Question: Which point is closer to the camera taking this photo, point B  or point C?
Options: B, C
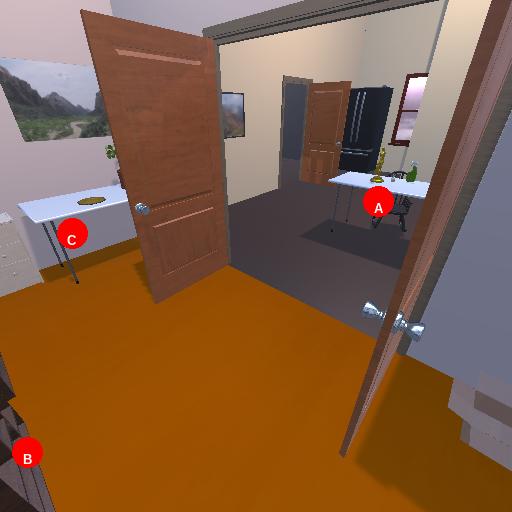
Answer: B